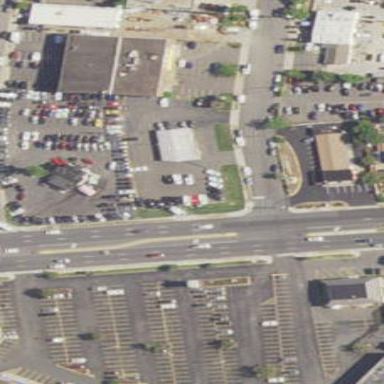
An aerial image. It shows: Retail area with car shop.